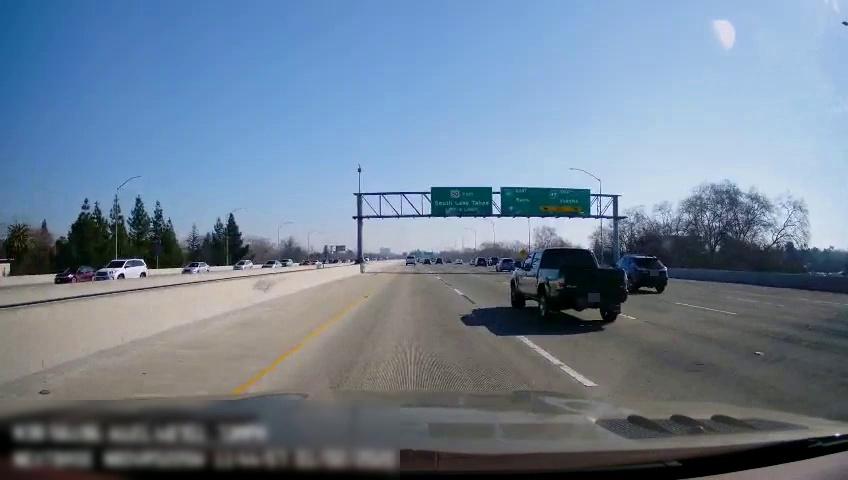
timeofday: Day
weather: Sunny
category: Drivable Space
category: Vehicles | Car
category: Vehicles | SUV
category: Vehicles | Car
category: Vehicles | Car
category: Vehicles | SUV
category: Vehicles | Car
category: Drivable Space
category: Vehicles | Truck
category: Vehicles | SUV
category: Vehicles | Truck
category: Vehicles | SUV
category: Vehicles | Car
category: Vehicles | Truck
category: Lanes | Current Lane
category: Lanes | Current Lane
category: Lanes | Alternate Lane
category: Lanes | Alternate Lane
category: Lanes | Alternate Lane
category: Lanes | Alternate Lane
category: Traffic | Signs
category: Traffic | Signs
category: Traffic | Signs